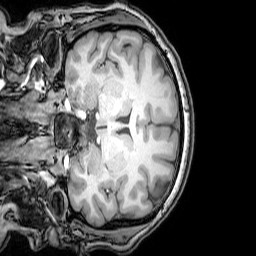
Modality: T1w
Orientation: coronal
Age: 24
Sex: female
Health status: healthy
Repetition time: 0.081 s
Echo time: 0.037 s